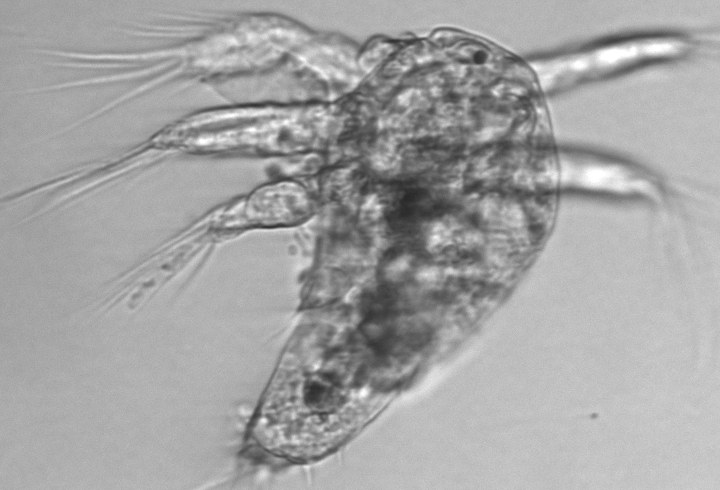
Label: Copepod_nauplii